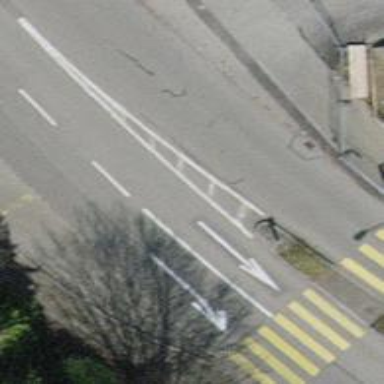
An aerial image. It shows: Bus stop with designated stop position for public transport.